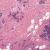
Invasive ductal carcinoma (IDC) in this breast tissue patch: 1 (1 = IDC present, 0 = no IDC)